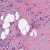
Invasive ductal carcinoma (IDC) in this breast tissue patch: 1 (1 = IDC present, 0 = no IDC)